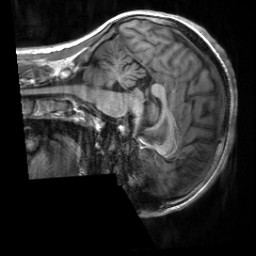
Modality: T1w
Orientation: sagittal
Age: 21
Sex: female
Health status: healthy
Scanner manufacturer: siemens
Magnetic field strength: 3 T
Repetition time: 2 s
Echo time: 0.00232 s